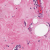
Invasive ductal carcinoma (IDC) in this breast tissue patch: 0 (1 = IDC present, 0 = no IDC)